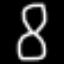
Label: hourglass